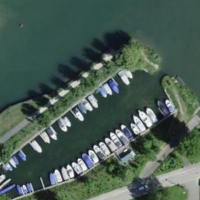
EUNIS habitat code: 15
Species observed at this site:
Tanacetum vulgare
Populus nigra
Cornus sanguinea